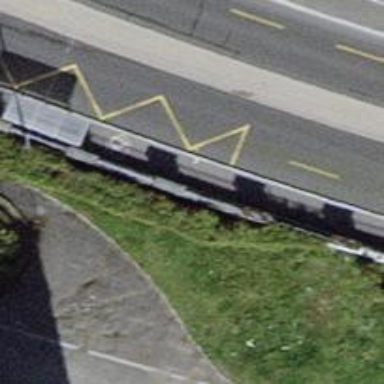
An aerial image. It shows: Bus stop with shelter and platform for trolleybuses.